Question: I've used bootstrap affix at my sidebar. It work's fine at normal scenario. <URL> of normal behavior which is working fine. If you look on this fiddle, you'll see that blue background is achieved with '.list-group-item' clicking I mean, '.active' class is achieved at the '.list-group-item'.

But, at my scenario, that sidebar is appeared after 2-3 screens. All is happened in same page so, I have to make that screen hidden. For simplicity, I put the affix content and related content under one hidden step only <URL> and noticed that affix '.active' doesn't achieved for this scenario! How can I make it working properly when those affix content come from hidden div?
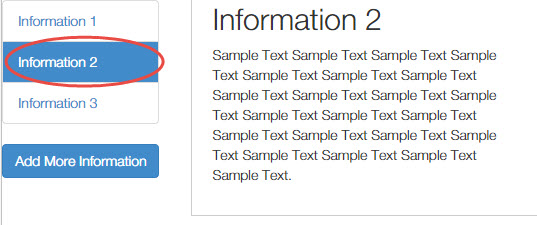
Answer: In the <URL>
> Non-:visible target elements ignored Target elements that are not
:visible according to jQuery will be ignored and their corresponding
nav items will never be highlighted.
So basically the scrollspy elements will not be highlighted when the containers are set to 'display:none;' However you can use 'visibility: hidden;' but you will still see a scroll-bar on the page if your content is long enough. I used your js.fiddle and made a <URL>. As you can see i removed the JQuery and used pure CSS to show/hide as well as changed the 'display' elements to 'visibility'. Hope that helps.
Ok after messing with the JQuery and reading through the documentation I found out you can refresh the scrollspy after the DOM has been changed and with this JQuery your application will work as intended.
'''
$('body').on('click', '.show', function() {
$(this).parents().next('.box-creator-section').slideToggle();
if ($(this).text() == "Show") {
$(this).text("Hide");
}
else {
$(this).text("Show");
/*
$('.sidebar').each(function () {
var $spy = $(this).scrollspy('refresh')
});
*/
};
$('body').scrollspy('refresh');
});
'''
I basically added '$('body').scrollspy('refresh');' after the show/hide call. <URL>